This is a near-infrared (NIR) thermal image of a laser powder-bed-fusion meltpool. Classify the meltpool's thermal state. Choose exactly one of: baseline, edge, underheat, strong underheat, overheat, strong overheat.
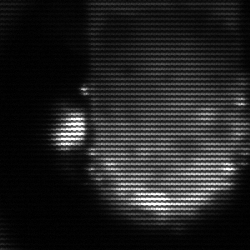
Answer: baseline